Field crop: maize
Growth stage: 2
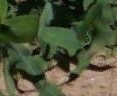
Species: maize